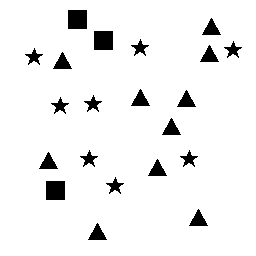
Squares: 3
Triangles: 10
Stars: 8
Total shapes: 21